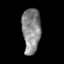
Tissue: skin
Cell type: Epithelial cells
Senescence score: 0.2484
Nuclear area (px): 811
Mean DAPI intensity: 136.123